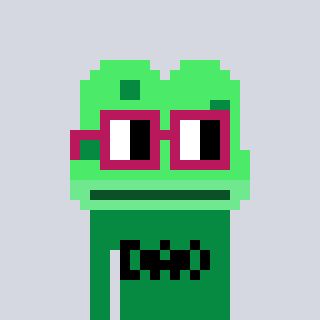
a pixel art character with square dark red glasses, a frog-shaped head and a green-colored body on a cool background